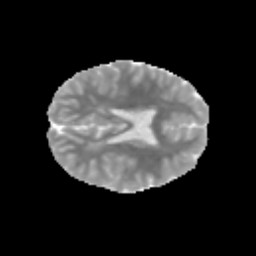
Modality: MD
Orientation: axial
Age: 9
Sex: male
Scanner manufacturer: siemens
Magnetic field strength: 3 T
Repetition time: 3.8 s
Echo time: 0.07 s